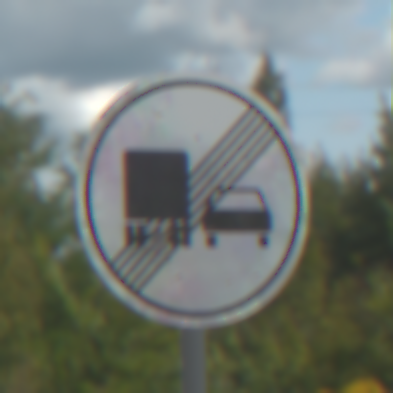
Verkehrszeichen: EndeUeberholverbotKraftfahrzeuge
Umgebung: Outdoor, Suburban
Tageszeit: Midday
Wetter: PartlyCloudy
Licht: Natural
Jahreszeit: Summer
Kontrast: HighContrast